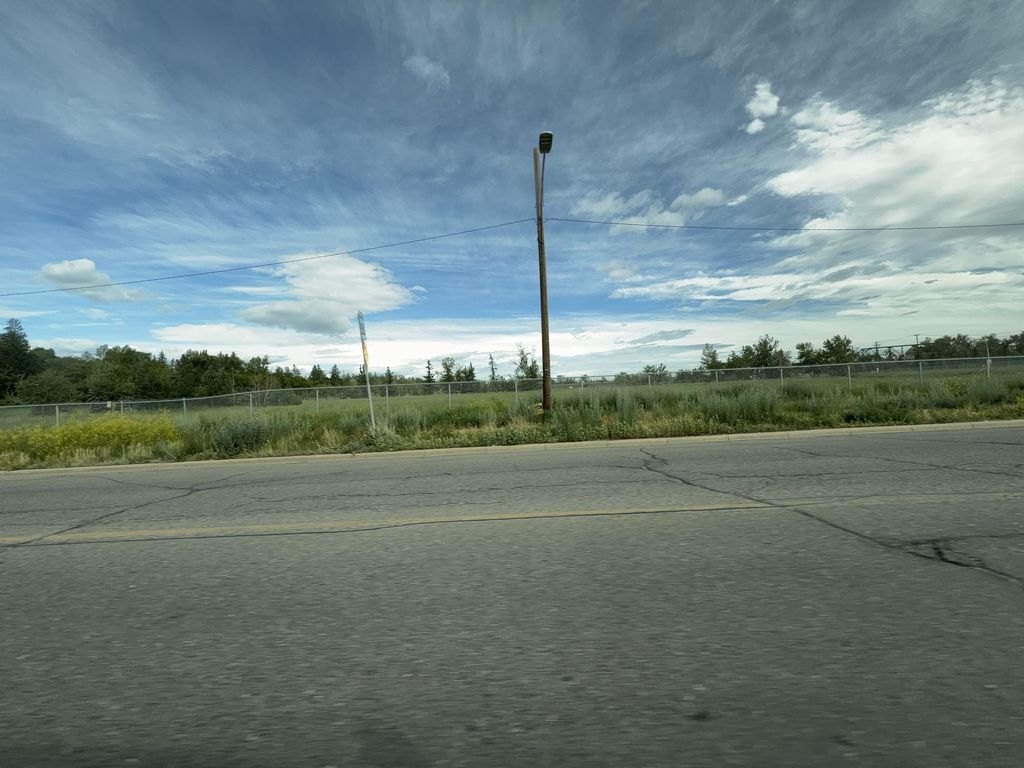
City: calgary